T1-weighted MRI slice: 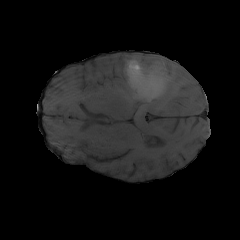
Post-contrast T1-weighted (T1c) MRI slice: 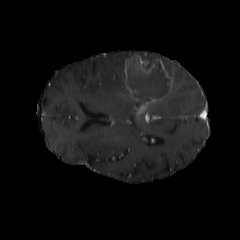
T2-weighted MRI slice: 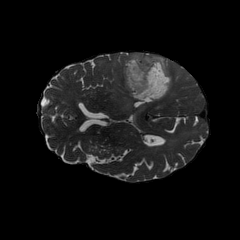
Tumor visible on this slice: yes